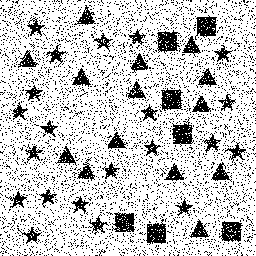
Squares: 7
Triangles: 14
Stars: 21
Total shapes: 42